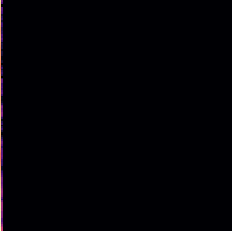
Sound class: Rain